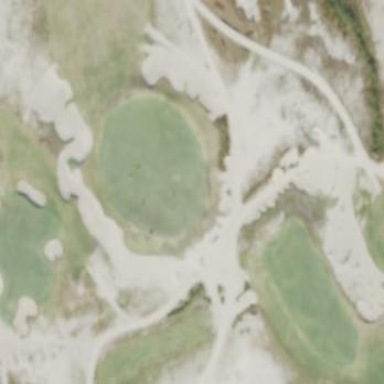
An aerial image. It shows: Sand bunker on golf course.